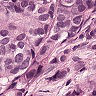
Metastatic tissue present: yes